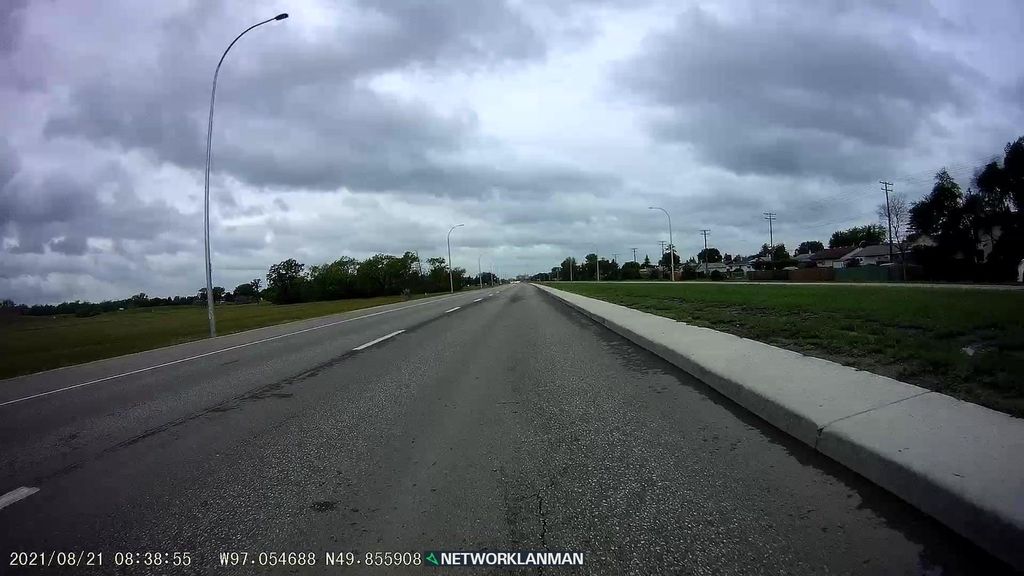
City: winnipeg